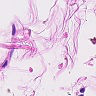
Metastatic tissue present: no